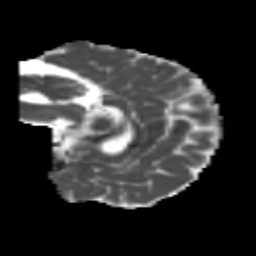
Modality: MD
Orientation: sagittal
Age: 7
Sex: male
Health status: healthy